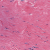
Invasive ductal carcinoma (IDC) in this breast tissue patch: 0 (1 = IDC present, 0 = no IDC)